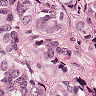
Metastatic tissue present: yes